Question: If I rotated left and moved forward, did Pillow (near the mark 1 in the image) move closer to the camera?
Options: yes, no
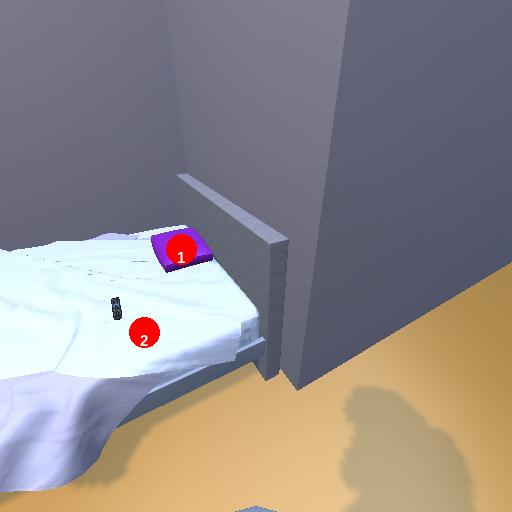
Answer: yes